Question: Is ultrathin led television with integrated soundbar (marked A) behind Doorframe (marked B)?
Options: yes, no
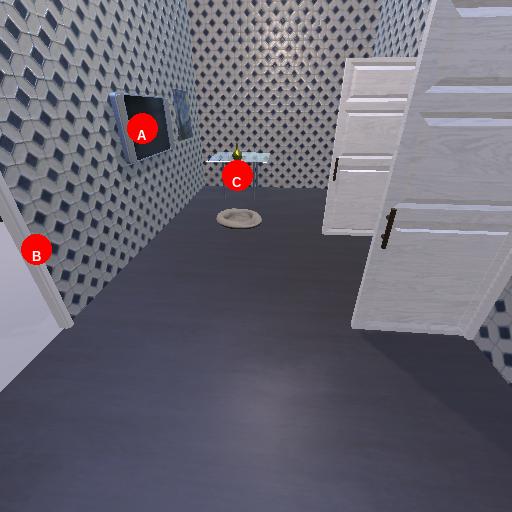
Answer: yes